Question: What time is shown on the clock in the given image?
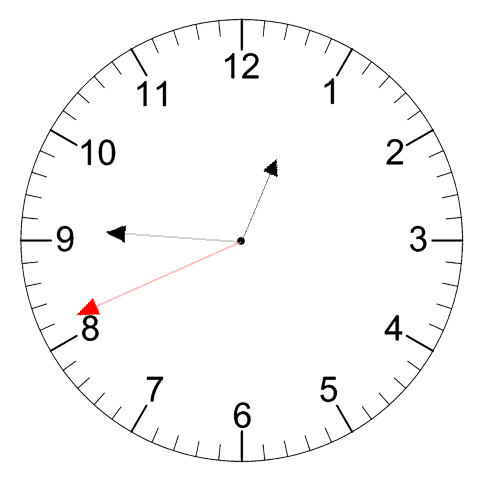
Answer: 12:45:41